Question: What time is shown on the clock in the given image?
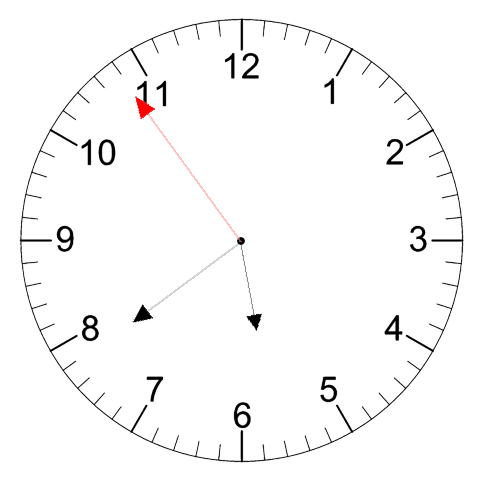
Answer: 05:38:54